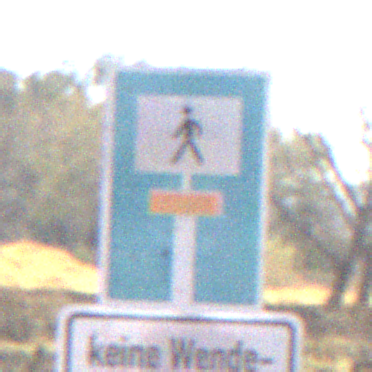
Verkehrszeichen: SackgasseFussgaengerDurchlaessig
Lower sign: HinweisGeaenderteVorfahrtVerkehrsfuehrungVerkehrsregelung3
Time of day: Midday
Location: Outdoor (Nature)
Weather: Clear
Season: NotSpecified
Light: Natural